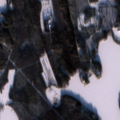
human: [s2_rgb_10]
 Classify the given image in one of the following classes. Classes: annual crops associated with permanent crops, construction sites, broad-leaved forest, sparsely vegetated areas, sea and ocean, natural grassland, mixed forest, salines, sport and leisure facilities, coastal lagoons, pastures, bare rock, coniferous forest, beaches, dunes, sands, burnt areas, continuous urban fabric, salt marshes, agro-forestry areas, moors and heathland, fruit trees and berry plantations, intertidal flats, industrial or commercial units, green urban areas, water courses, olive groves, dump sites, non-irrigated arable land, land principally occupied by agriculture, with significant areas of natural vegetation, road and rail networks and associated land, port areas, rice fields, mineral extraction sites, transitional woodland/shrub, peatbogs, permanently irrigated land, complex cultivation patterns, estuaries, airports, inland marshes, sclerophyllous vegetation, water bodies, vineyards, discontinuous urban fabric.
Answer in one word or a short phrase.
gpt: land principally occupied by agriculture, with significant areas of natural vegetation, coniferous forest, mixed forest, water bodies